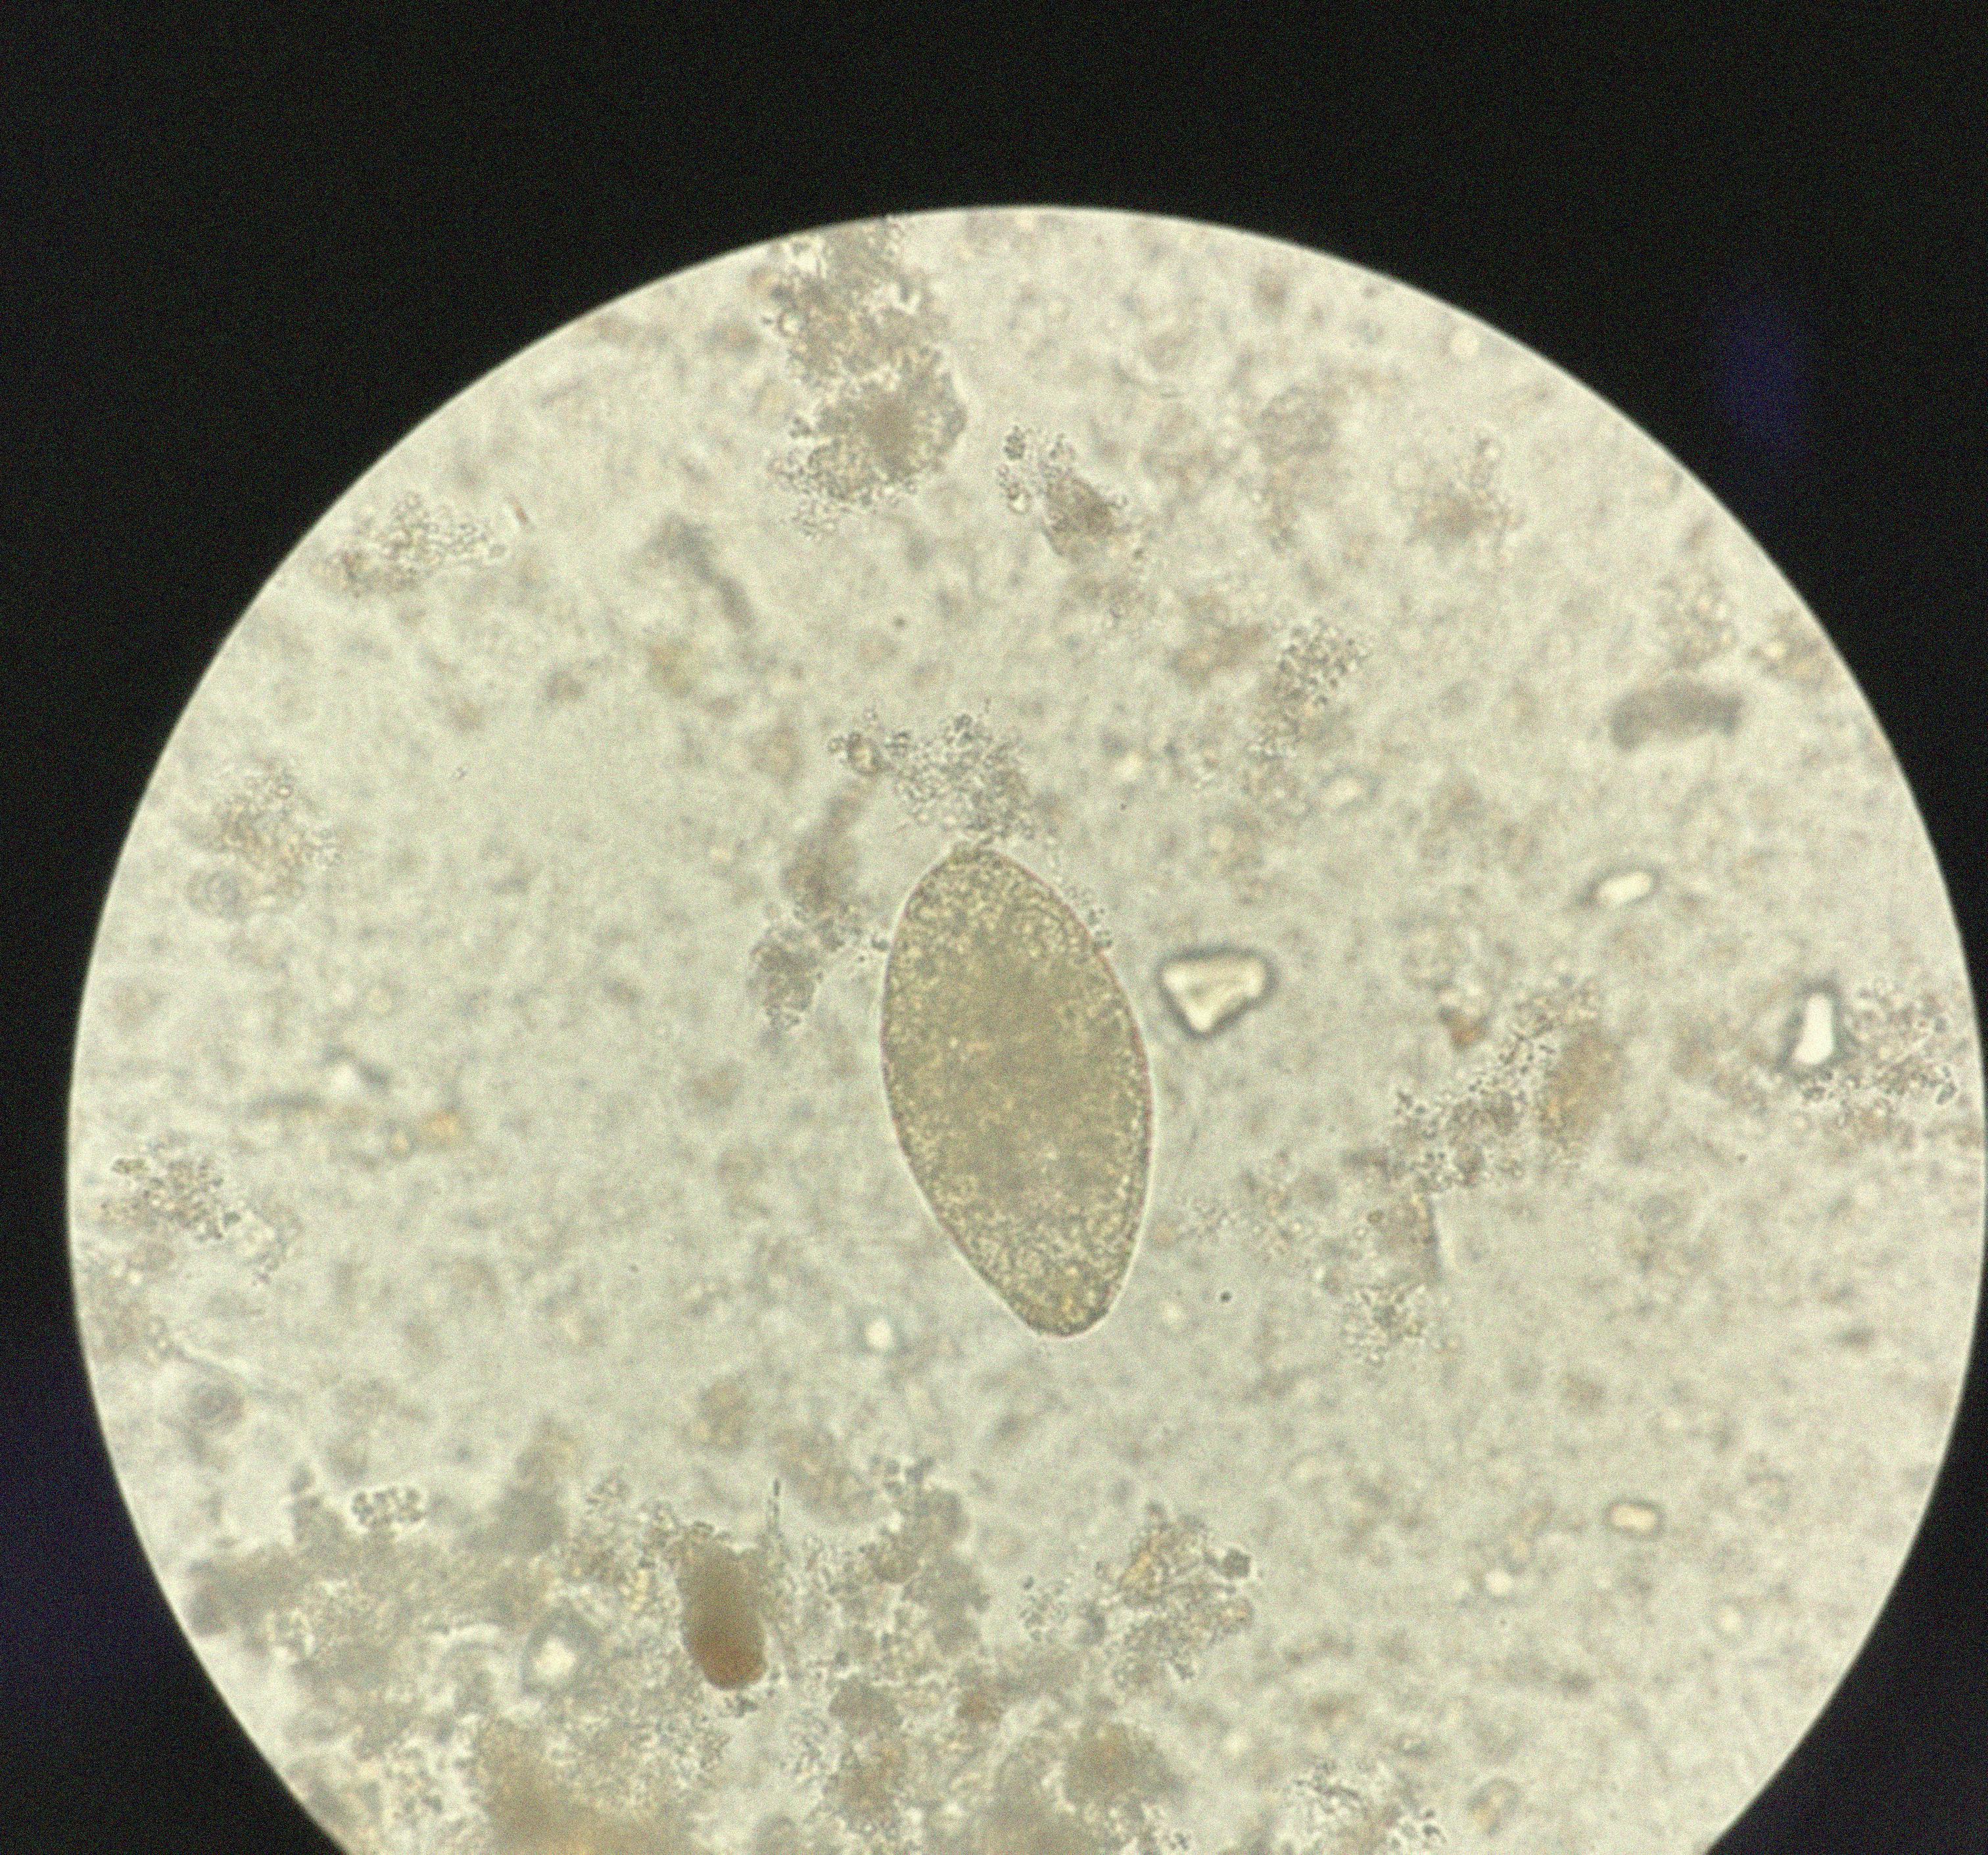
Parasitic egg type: Fasciolopsis buski